Question: I want to create an ultimate list ctrl based table where the user can sort the columns by clicking on the column header. Here's the code I attempted:
'''
import wx
import wx.lib.mixins.listctrl as listmix
from wx.lib.agw import ultimatelistctrl as ULC
APPNAME='Sortable Ultimate List Ctrl'
APPVERSION='1.0'
MAIN_WIDTH=300
MAIN_HEIGHT=300
musicdata = {
0 : ("Bad English", "The Price Of Love"),
1 : ("DNA featuring Suzanne Vega", "Tom's Diner"),
2 : ("George Michael", "Praying For Time"),
3 : ("Gloria Estefan", "Here We Are"),
4 : ("Linda Ronstadt", "Don't Know Much"),
5 : ("Michael Bolton", "How Am I Supposed To Live Without You"),
6 : ("Paul Young", "Oh Girl"),
}
########################################################################
class TestUltimateListCtrlPanel(wx.Panel, listmix.ColumnSorterMixin):
#----------------------------------------------------------------------
def __init__(self, parent):
wx.Panel.__init__(self, parent, -1, style=wx.WANTS_CHARS, size=(MAIN_WIDTH,MAIN_HEIGHT))
self.index = 0
self.list_ctrl = ULC.UltimateListCtrl(self, -1, agwStyle=ULC.ULC_REPORT|ULC.ULC_HAS_VARIABLE_ROW_HEIGHT)
self.list_ctrl.InsertColumn(0, "Artist")
self.list_ctrl.InsertColumn(1, "Title", wx.LIST_FORMAT_RIGHT)
self.list_ctrl.InsertColumn(2, "Download")
items = musicdata.items()
index = 0
for key, data in items:
pos=self.list_ctrl.InsertStringItem(index, data[0])
self.list_ctrl.SetStringItem(index, 1, data[1])
#self.list_ctrl.SetStringItem(index, 2, data[2])
button = wx.Button(self.list_ctrl, id=wx.ID_ANY, label="Download")
self.list_ctrl.SetItemWindow(pos, col=2, wnd=button, expand=True)
self.list_ctrl.SetItemData(index, key)
index += 1
# Now that the list exists we can init the other base class,
# see wx/lib/mixins/listctrl.py
self.itemDataMap = musicdata
listmix.ColumnSorterMixin.__init__(self, 3)
self.Bind(wx.EVT_LIST_COL_CLICK, self.OnColClick, self.list_ctrl)
sizer = wx.BoxSizer(wx.VERTICAL)
sizer.Add(self.list_ctrl, 1, wx.ALL|wx.EXPAND, 5)
self.SetSizer(sizer)
def GetListCtrl(self):
return self.list_ctrl
#----------------------------------------------------------------------
def OnColClick(self, event):
pass
########################################################################
class MyForm(wx.Frame):
#----------------------------------------------------------------------
def __init__(self):
wx.Frame.__init__(self,None,wx.ID_ANY,'%s v%s' % (APPNAME,APPVERSION),size=(MAIN_WIDTH,MAIN_HEIGHT),style=wx.MINIMIZE_BOX | wx.SYSTEM_MENU | wx.CAPTION | wx.CLOSE_BOX | wx.CLIP_CHILDREN)
# Add a panel so it looks the correct on all platforms
panel = TestUltimateListCtrlPanel(self)
#----------------------------------------------------------------------
# Run the program
if __name__ == "__main__":
app = wx.App(False)
frame = MyForm()
frame.Show()
app.MainLoop()[/CODE]
'''
Clicking on the column does not sort the 'Artist' or 'Title' fields. I want to be able to sort them when the user clicks on the column headers. Please help.
This is how it looks like

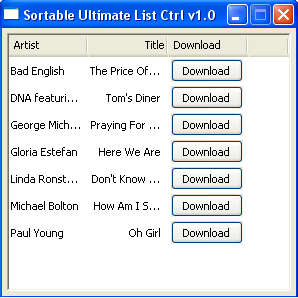
Answer: It seems to be bug in the UltimateListControl implementation. It does not refresh itself after column is clicked. This works for me:
'''
DATA = {
0 : ("3", "3", "1"),
1 : ("2", "1", "2"),
2 : ("1", "2", "3")
}
import wx
import wx.lib.mixins.listctrl as listmix
from wx.lib.agw import ultimatelistctrl as ULC
class MyList(ULC.UltimateListCtrl, listmix.ColumnSorterMixin):
def __init__(self, parent, columns):
ULC.UltimateListCtrl.__init__(self, parent, agwStyle=ULC.ULC_REPORT | ULC.ULC_HAS_VARIABLE_ROW_HEIGHT)
self.itemDataMap = DATA
listmix.ColumnSorterMixin.__init__(self, columns)
self.Bind(wx.EVT_LIST_COL_CLICK, self.OnColumn)
def OnColumn(self, e):
self.Refresh()
e.Skip()
def GetListCtrl(self):
return self
class MainWindow(wx.Frame):
def __init__(self, *args, **kwargs):
wx.Frame.__init__(self, *args, **kwargs)
self.list = MyList(self, 3)
self.list.InsertColumn(0, "A")
self.list.InsertColumn(1, "B")
self.list.InsertColumn(2, "C")
items = DATA.items()
for key, data in items:
index = self.list.Append(data)
self.list.SetItemData(index, key)
self.Show()
app = wx.App(False)
win = MainWindow(None)
app.MainLoop()
'''
Just for reference, it works as expected with normal ListCtrl:
'''
DATA = {
0 : ("3", "3", "1"),
1 : ("2", "1", "2"),
2 : ("1", "2", "3")
}
import wx
import wx.lib.mixins.listctrl as listmix
class MyList(wx.ListCtrl, listmix.ColumnSorterMixin):
def __init__(self, parent, columns):
wx.ListCtrl.__init__(self, parent, style=wx.LC_REPORT)
self.itemDataMap = DATA
listmix.ColumnSorterMixin.__init__(self, columns)
def GetListCtrl(self):
return self
class MainWindow(wx.Frame):
def __init__(self, *args, **kwargs):
wx.Frame.__init__(self, *args, **kwargs)
self.list = MyList(self, 3)
self.list.InsertColumn(0, "A")
self.list.InsertColumn(1, "B")
self.list.InsertColumn(2, "C")
items = DATA.items()
for key, data in items:
index = self.list.Append(data)
self.list.SetItemData(index, key)
self.Show()
app = wx.App(False)
win = MainWindow(None)
app.MainLoop()
'''
It may be fixed in a newer versions of wxPython: <URL>